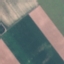
Land use / land cover class: AnnualCrop